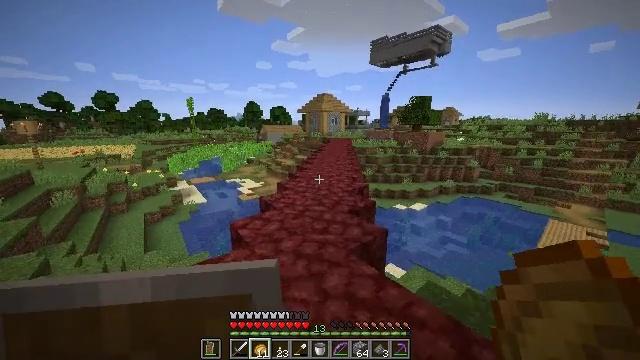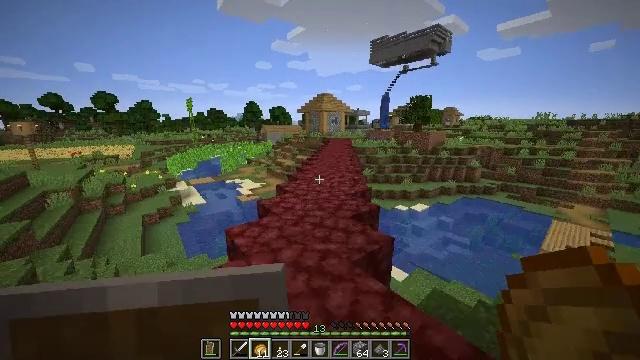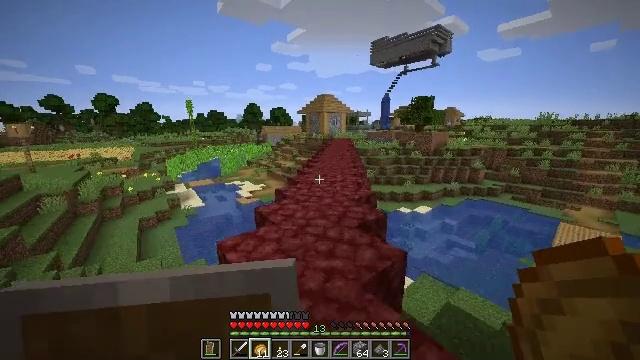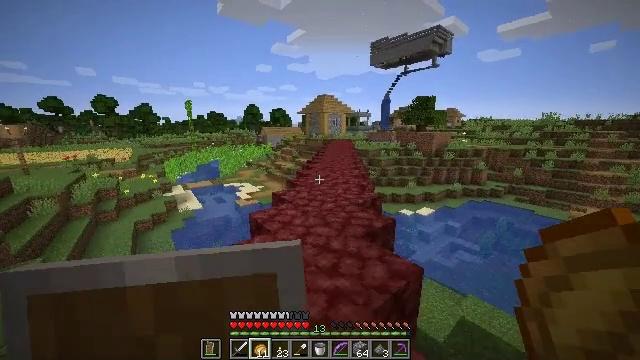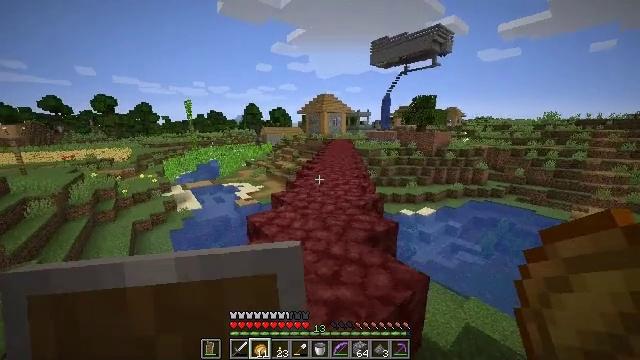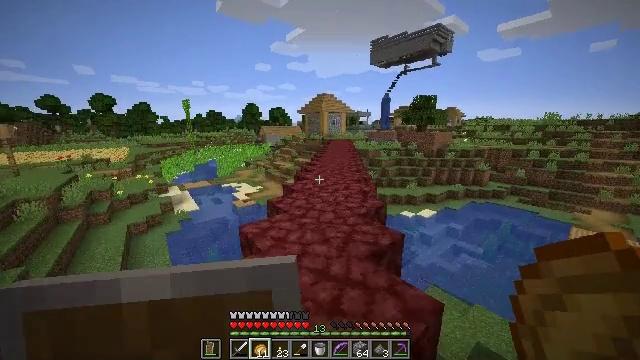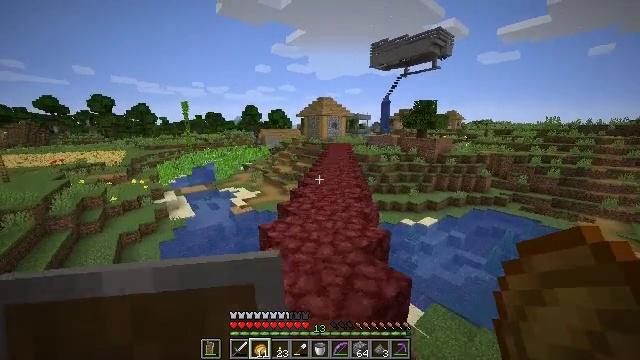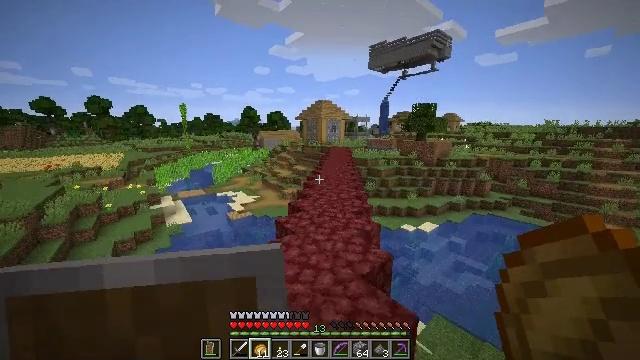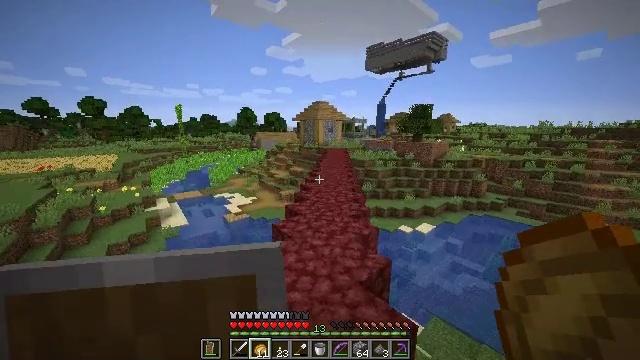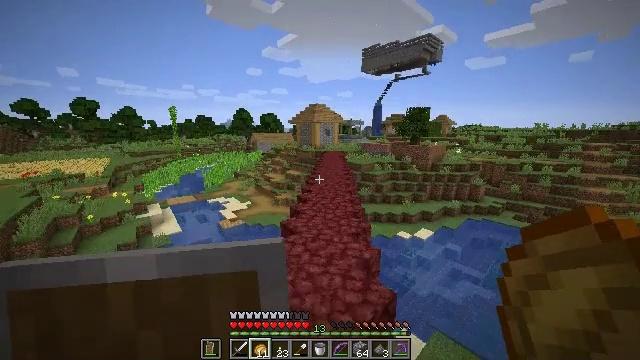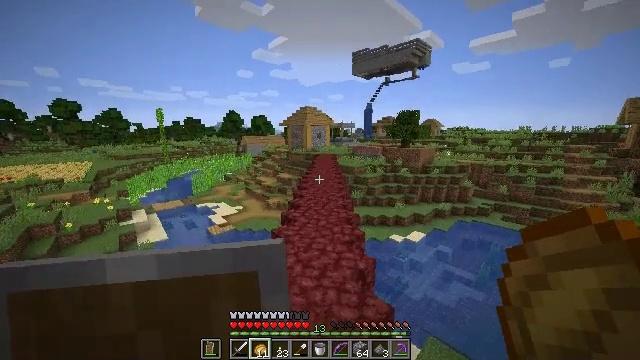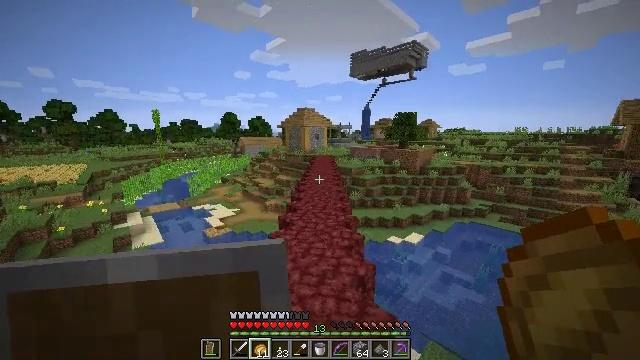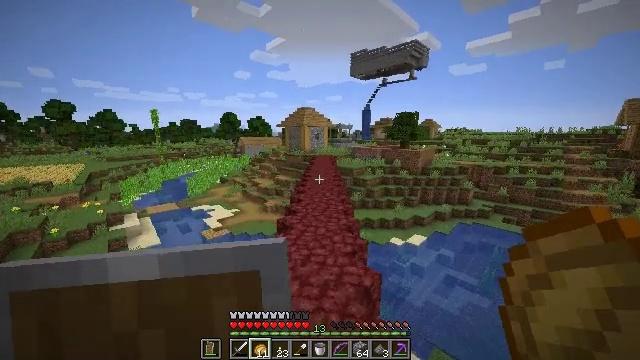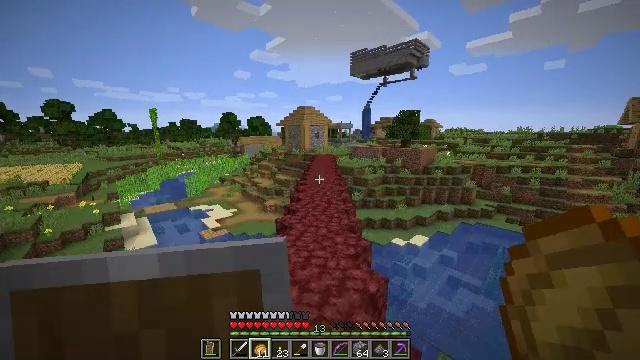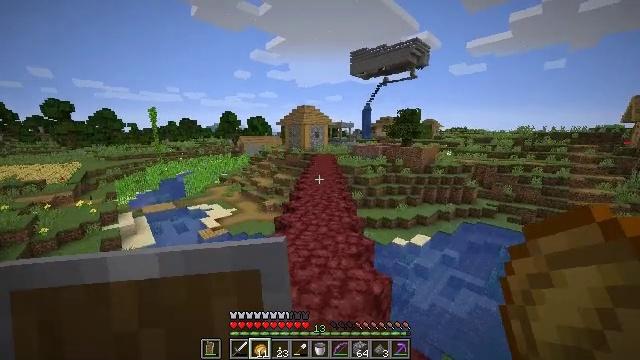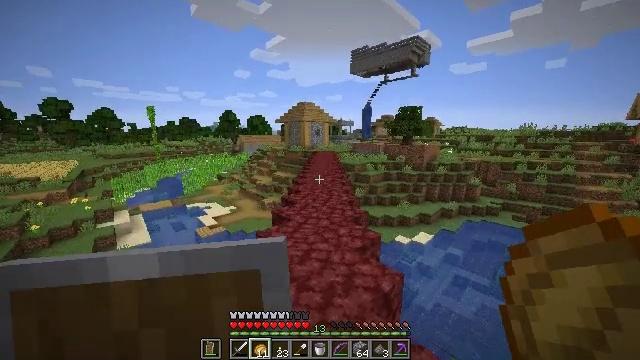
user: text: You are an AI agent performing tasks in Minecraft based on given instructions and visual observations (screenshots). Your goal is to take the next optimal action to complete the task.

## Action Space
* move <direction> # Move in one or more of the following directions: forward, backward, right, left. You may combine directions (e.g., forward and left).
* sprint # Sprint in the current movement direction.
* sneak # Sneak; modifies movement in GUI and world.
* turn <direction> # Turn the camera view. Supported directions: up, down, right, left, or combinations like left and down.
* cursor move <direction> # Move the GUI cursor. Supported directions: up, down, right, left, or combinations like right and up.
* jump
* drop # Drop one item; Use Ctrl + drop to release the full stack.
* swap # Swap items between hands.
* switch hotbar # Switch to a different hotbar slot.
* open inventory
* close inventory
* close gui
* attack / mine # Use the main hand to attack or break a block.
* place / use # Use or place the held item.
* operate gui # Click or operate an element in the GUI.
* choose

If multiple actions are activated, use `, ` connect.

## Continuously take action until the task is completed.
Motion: motion action
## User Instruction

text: Make a bow at the crafting table.
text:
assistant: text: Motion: move forward
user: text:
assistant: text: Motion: move forward
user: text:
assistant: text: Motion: move forward
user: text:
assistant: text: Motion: move forward
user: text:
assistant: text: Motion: move forward
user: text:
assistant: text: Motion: move forward, jump
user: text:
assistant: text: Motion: move forward, jump
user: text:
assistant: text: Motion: move forward, jump
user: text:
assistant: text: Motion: move forward, jump
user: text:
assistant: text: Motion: move forward, turn right, jump
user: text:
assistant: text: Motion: move forward, jump
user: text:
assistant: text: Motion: move forward, jump
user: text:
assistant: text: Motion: move forward, jump
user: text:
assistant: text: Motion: move forward, jump
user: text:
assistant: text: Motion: move forward, jump
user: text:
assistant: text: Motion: move forward, jump
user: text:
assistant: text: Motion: move forward, turn right, jump
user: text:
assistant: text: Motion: move forward, turn right, jump
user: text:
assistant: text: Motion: move forward, jump
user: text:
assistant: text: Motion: move forward, jump
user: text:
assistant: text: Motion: move forward, jump
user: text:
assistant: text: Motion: move forward, jump
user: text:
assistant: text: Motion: move forward, jump
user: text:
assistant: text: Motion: move forward, jump
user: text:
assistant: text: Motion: move forward, jump
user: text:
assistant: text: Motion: move forward, jump
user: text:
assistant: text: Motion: move forward, jump
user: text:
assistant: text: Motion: move forward, jump
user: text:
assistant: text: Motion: move forward, jump
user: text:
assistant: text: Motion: move forward, jump